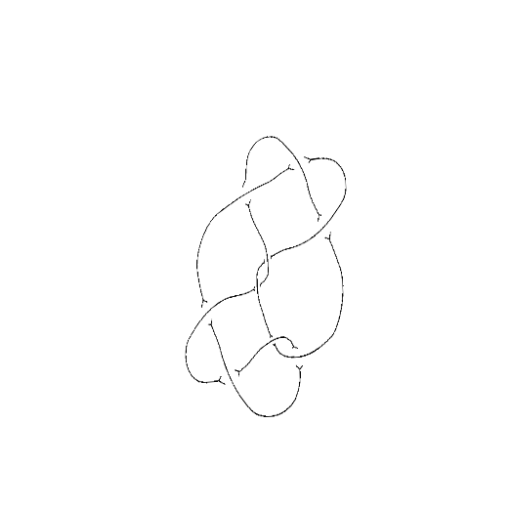
Crossing number: 9